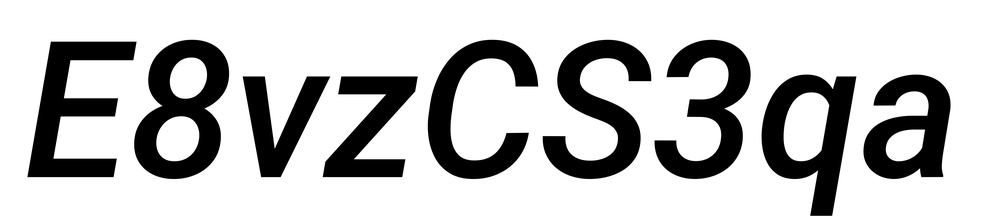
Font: Roboto-Italic_Medium_Italic